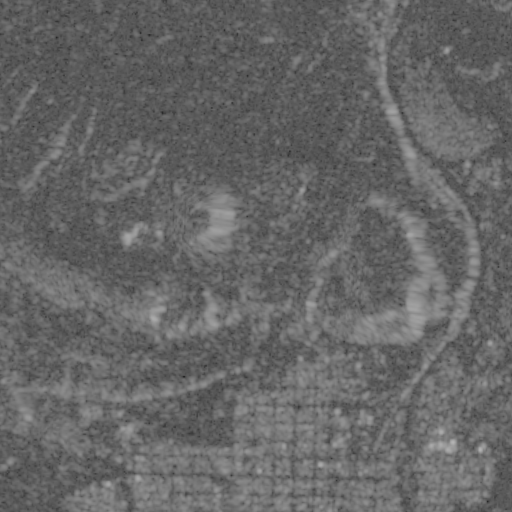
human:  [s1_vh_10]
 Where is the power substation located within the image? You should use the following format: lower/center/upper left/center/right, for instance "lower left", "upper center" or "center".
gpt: The power substation is located in the lower left of the image.
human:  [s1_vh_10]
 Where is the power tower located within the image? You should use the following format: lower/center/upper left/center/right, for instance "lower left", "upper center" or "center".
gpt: The power tower is located in the left of the image.
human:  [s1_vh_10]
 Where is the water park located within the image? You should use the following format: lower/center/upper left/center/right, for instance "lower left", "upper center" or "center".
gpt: The water park is located in the lower right of the image.
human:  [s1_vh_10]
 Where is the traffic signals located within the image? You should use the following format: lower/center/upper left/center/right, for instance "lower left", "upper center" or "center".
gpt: The traffic signals is located in the lower center of the image.
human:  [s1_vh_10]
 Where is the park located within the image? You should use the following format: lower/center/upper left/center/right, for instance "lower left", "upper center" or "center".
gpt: There is no park in the image.

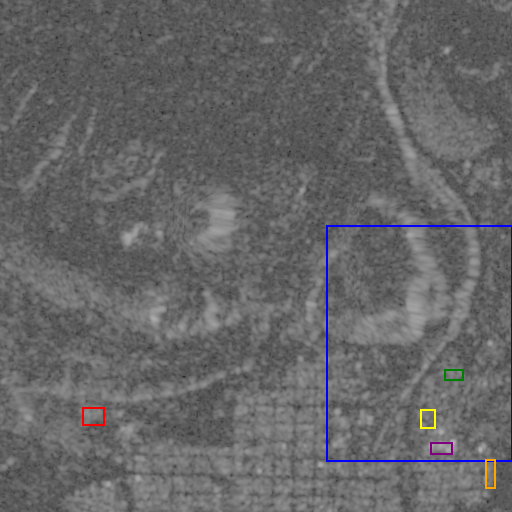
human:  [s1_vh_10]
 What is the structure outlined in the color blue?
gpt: The structure outlined in blue is a park.
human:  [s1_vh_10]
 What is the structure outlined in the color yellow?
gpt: The structure outlined in yellow is a parking lot.
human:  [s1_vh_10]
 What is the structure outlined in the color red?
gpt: The structure outlined in red is a power substation.
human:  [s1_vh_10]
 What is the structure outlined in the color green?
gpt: The structure outlined in green is a water park.
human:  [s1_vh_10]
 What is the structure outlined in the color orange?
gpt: The structure outlined in orange is a building.
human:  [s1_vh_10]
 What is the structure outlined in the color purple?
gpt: The structure outlined in purple is a building.
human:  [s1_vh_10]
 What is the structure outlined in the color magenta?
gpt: There is no magenta outline.